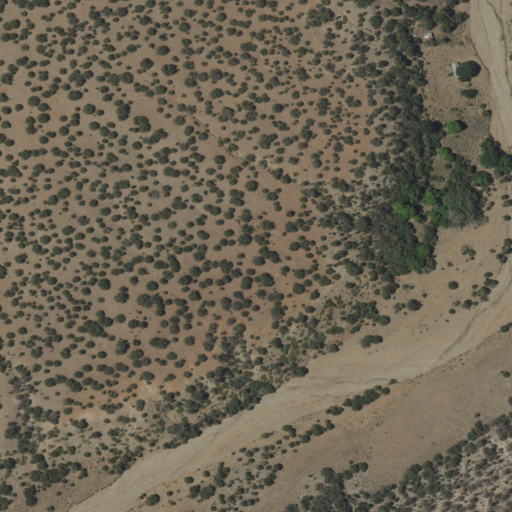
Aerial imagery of valley in New Mexico named South Rinconada Canyon containing shrub, evergreen forest, and open development